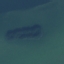
Land use / land cover: SeaLake